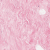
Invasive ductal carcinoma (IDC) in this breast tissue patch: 0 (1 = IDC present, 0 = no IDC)